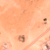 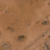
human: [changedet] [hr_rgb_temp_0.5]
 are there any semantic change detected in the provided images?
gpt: No difference in this area.